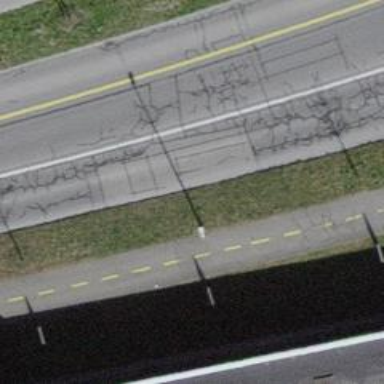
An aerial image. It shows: Secondary road with asphalt surface.